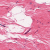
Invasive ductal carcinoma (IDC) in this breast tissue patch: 0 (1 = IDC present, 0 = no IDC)